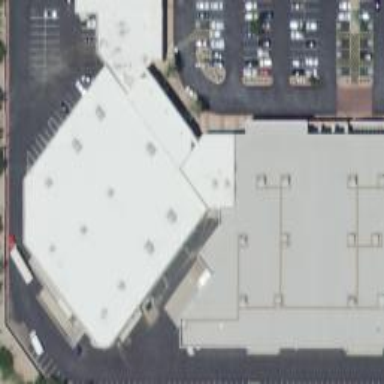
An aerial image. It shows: Department store building.